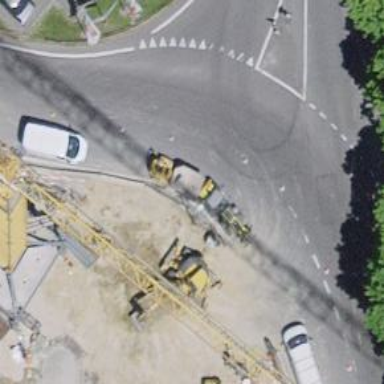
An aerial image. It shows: Secondary road with asphalt surface leading to roundabout junction.